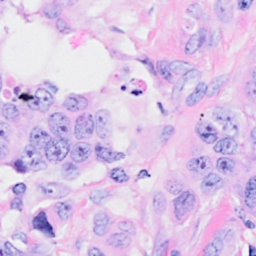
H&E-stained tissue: Breast